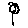
Label: flower